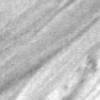
Label: change